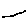
Label: line